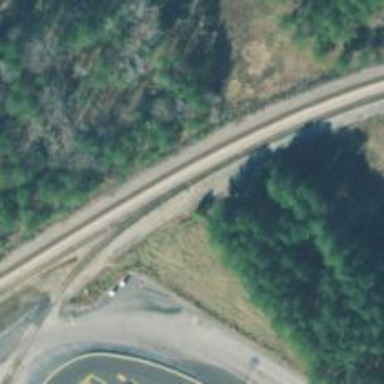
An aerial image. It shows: Railway spur junction.